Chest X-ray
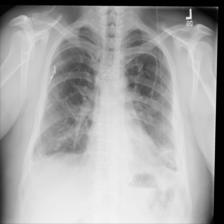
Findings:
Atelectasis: negative
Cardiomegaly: negative
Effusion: negative
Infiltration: negative
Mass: negative
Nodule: negative
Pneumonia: negative
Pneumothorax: positive
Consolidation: negative
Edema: negative
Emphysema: negative
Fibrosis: negative
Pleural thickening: negative
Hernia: negative